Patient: sex F, age 58
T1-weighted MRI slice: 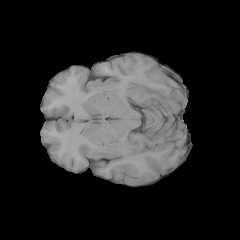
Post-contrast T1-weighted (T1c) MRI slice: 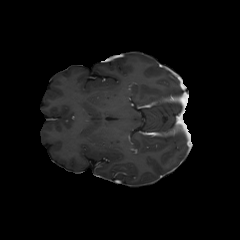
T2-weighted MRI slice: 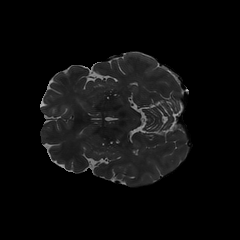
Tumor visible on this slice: no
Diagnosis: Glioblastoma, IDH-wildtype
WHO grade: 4